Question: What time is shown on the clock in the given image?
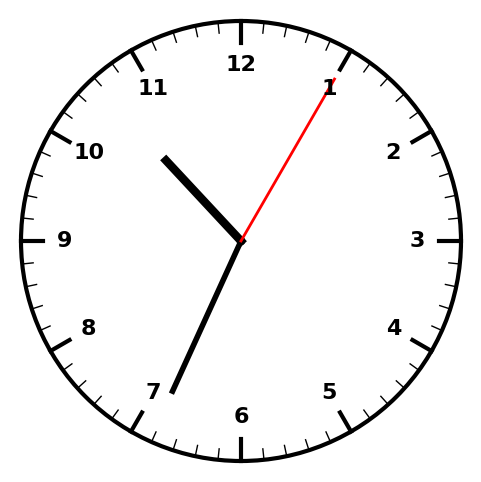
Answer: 10:34:05